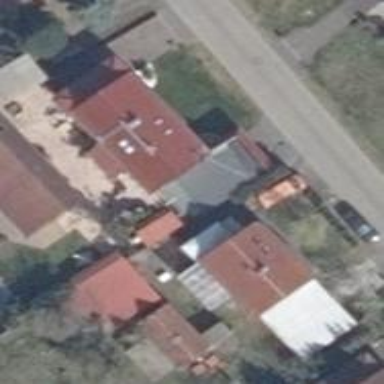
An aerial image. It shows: Gabled house with grey roof.